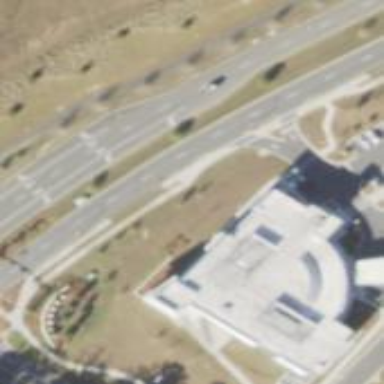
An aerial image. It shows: Clinic building providing healthcare services.